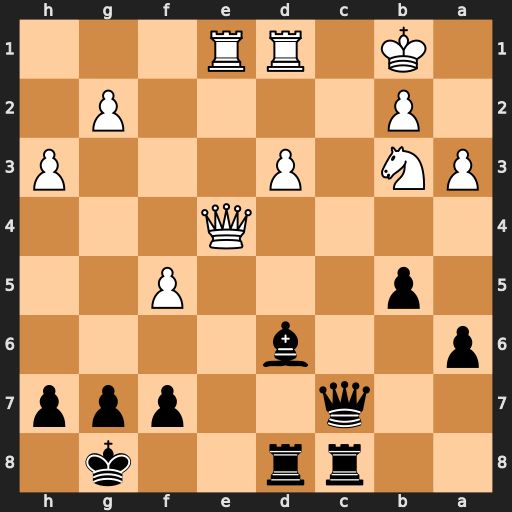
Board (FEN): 2rr2k1/2q2ppp/p2b4/1p3P2/4Q3/PN1P3P/1P4P1/1K1RR3
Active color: b
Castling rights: -
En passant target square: -
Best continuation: Qc2+ Ka2 Rc3 d4 Qxb3+